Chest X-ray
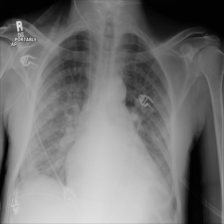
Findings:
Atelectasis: negative
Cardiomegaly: negative
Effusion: negative
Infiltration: positive
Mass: negative
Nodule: negative
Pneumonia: negative
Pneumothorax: negative
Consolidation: negative
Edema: negative
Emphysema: negative
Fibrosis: negative
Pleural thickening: negative
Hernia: negative